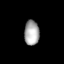
Tissue: lung
Cell type: Epithelial cells
Senescence score: 0.1626
Nuclear area (px): 363
Mean DAPI intensity: 169.11